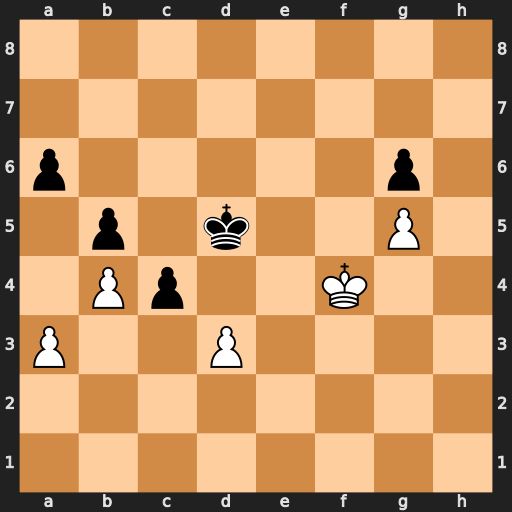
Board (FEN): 8/8/p5p1/1p1k2P1/1Pp2K2/P2P4/8/8
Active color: w
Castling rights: -
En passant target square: -
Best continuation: dxc4+ bxc4 Ke3 Ke5 a4